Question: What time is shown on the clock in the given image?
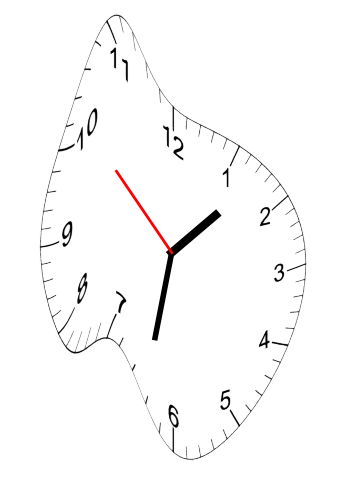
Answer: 01:31:52